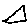
Label: triangle